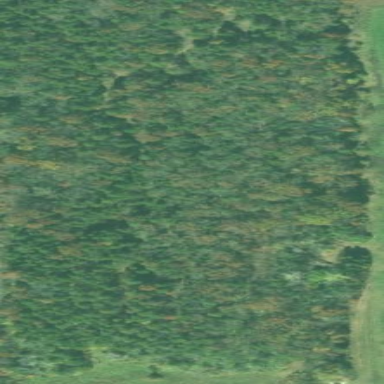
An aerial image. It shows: Mixed woodland with variety of leaf types and cycles.